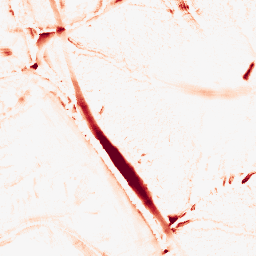
Category: morphological
Decomposition family: morphological
Decomposition parameters: operation: opening
size: 10
Upsampling method: sinc_hamming
Upsampling parameters: scale: 4
kernel_size: 16
Upsampling scale: 4